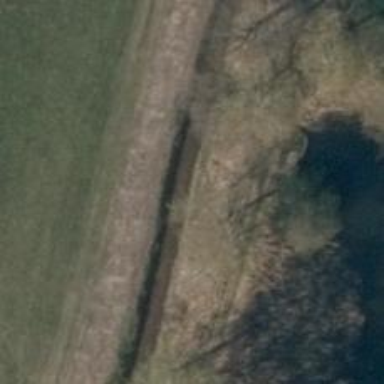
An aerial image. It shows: Culvert tunnel.